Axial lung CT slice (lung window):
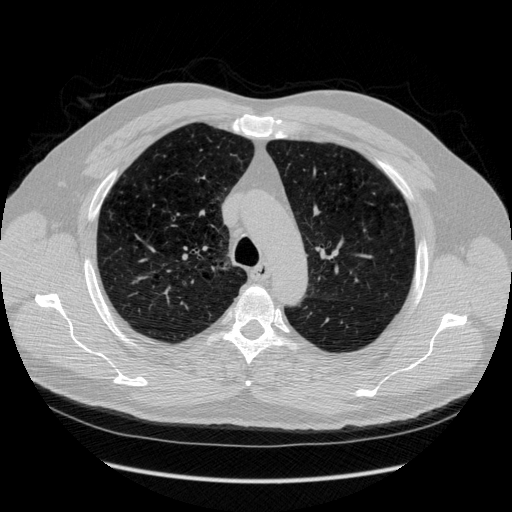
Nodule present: no